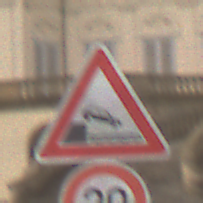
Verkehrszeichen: Ufer
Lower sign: Geschwindigkeit20
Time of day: MorningAfternoon
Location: Outdoor (Suburban)
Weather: Overcast
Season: NotSpecified
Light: Natural